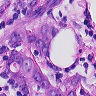
Metastatic tissue present: yes